Interaction volume radius: 5 \u00c5
Interaction volume height: 10 \u00c5
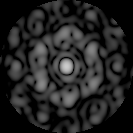
Disorder parameter: 0.5299